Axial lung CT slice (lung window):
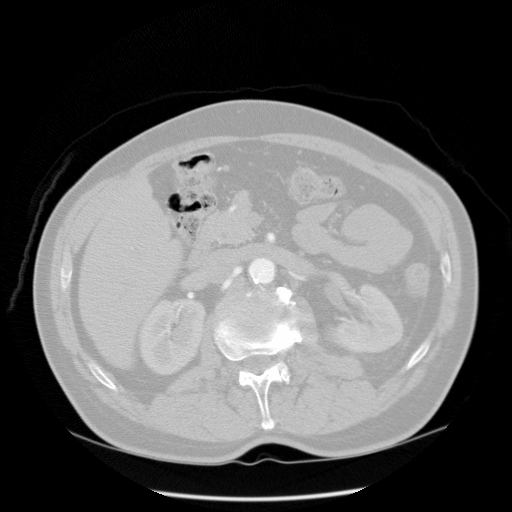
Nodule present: no